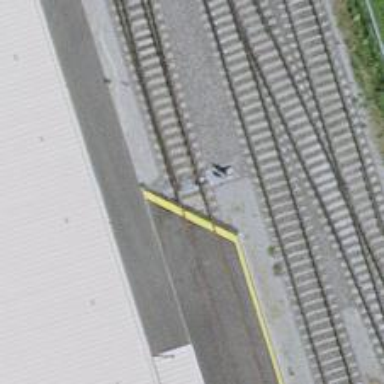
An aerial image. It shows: Railway switch.